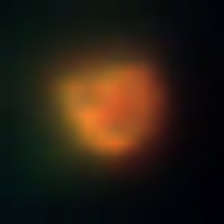
Taxon: NanoPlankton
Group: Other